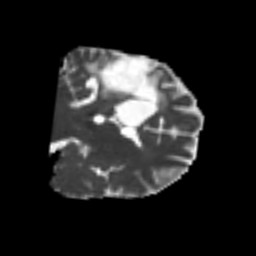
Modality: MD
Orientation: coronal
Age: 50
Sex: male
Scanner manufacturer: siemens
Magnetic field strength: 3 T
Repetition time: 4.987 s
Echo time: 0.0792 s